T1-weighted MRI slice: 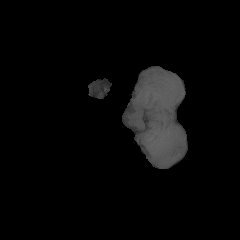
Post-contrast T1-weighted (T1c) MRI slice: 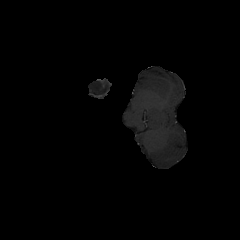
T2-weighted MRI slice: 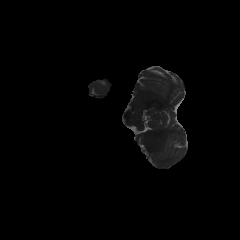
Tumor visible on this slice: no